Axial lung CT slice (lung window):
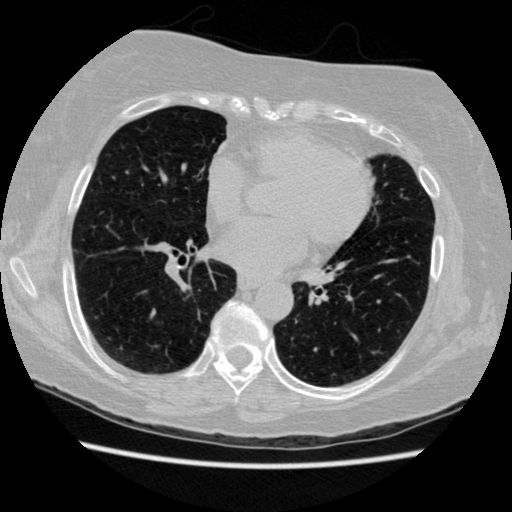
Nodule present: no